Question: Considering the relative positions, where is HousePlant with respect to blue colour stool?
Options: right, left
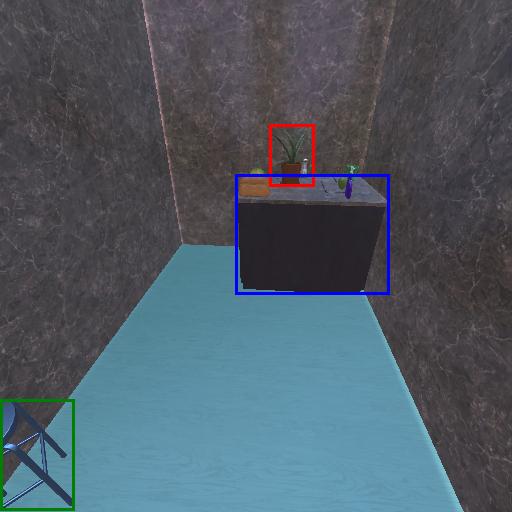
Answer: right